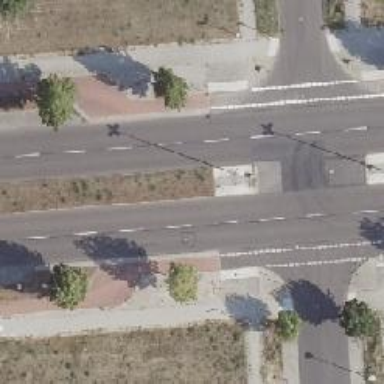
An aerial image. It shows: Unmarked footway crossing with traffic island.